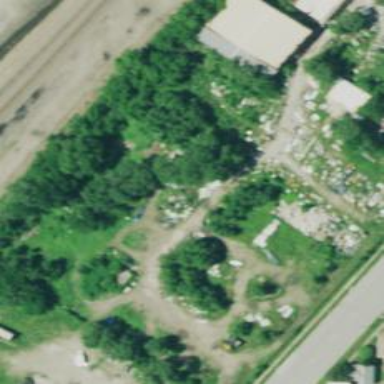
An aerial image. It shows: Industrial area designated as scrap yard.